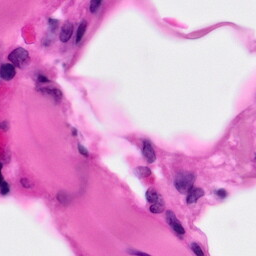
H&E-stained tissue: Pancreatic